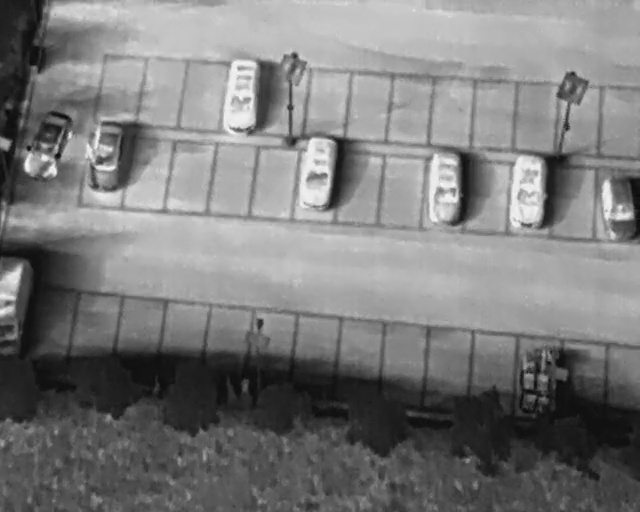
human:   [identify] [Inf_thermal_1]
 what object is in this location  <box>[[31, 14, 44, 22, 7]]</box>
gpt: <ref>1 medium car at the top</ref>

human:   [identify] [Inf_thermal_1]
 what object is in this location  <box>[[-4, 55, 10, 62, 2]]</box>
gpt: <ref>1 medium othervehicle at the left</ref>